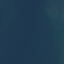
Land use / land cover class: SeaLake